Question: I've got a single-page MVC 4 application containing a form (call it 'ParentForm'). There are multiple 'ChildForm's that are attached to the 'ParentForm'. Each 'ChildForm' pops up in a modal dialog when a button is clicked, like so:

My ASP.NET ViewModel looks like this:
'''
public class ParentFormViewModel
{
public ParentForm parent { get; set; }
public IEnumerable<ChildFormA> childrenA { get; set; }
public IEnumerable<ChildFormB> childrenB { get; set; }
public GeneralFormViewModel()
{
parent = new ParentForm ();
childrenA = new List<ChildFormA>();
childrenB = new List<ChildFormB>();
}
}
'''
I don't know how to make a Knockout.JS ViewModel that will represent this. My ViewModel currently looks like this:
'''
function ParentFormViewModel(dozens of parameters) {
var self = this;
self.property = new ko.observable(property);
// dozens of these...
self.childrenA = ko.observableArray(ChildFormA);
self.childrenB = ko.observableArray(ChildFormB);
self.AddChildFormA = function () {
self.childrenA.push(???);
}
var viewModel = new ParentFormViewModel();
ko.applyBindings(viewModel);
'''
How do I create an instance of a "child form" (say, 'ChildFormB') and add it to a "parent form"'s collection of child forms (say, 'ParentForm.childrenA')? The <URL> doesn't help me figure out how to add anything other than a string to 'ParentForm''s collection. I want the 'ChildForm's to be contained in lists in the 'ParentForm' ViewModel.
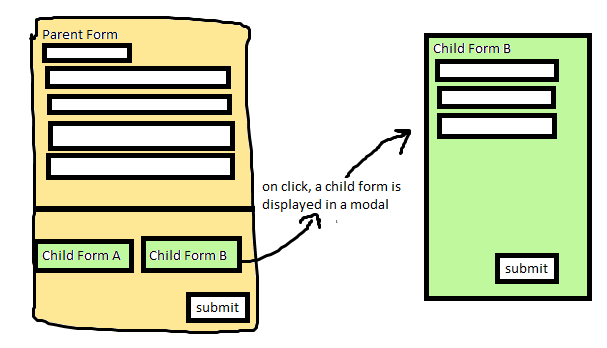
Answer: The easiest way is to use jQuery '$.map' function to map each item to a new object o ChildFormA or ChildFormB. This is demonstrated in the tutorial: <URL>
There is no need to make childrenA and childrenB observable arrays as it looks like this data is always coming from the server and it looks like you will not be dynamically adding children to this array. If you are dynamically adding children and need the screen to be updated then declare these as observableArrays.
'''
self.parent = new ParentForm(model.parent);
self.childrenA = $.map(model.childrenA, function(item) { return new ChildFormA(item) });
self.childrenB = $.map(model.childrenB, function(item) { return new ChildFormB(item) });
var ParentForm = function (parentForm) {
var self = this;
self.name = ko.observable(parentForm.name);
self.age = ko.observable(parentForm.age);
};
'''
Here I've also added ChildFormA and ChildFormB which are instantiated for each item in children arrays coming from the server.
'''
var ChildFormA = function (childFormA) {
var self = this;
self.name = ko.observable(childFormA.name);
self.age = ko.observable(childFormA.age);
};
var ChildFormB = function (childFormB) {
var self = this;
self.name = ko.observable(childFormB.name);
self.cost = ko.observable(childFormB.cost);
};
'''
If you did want to add another child using a function such as your self.AddChildFormA function you would push a new instance of ChildFormA.
'''
self.AddChildFormA = function () {
self.childrenA.push(new ChildFormA({name: 'Lucy', age: 24}));
}
'''
<URL>